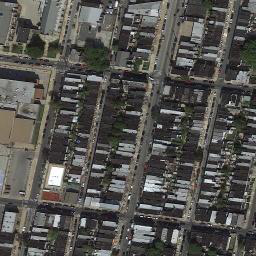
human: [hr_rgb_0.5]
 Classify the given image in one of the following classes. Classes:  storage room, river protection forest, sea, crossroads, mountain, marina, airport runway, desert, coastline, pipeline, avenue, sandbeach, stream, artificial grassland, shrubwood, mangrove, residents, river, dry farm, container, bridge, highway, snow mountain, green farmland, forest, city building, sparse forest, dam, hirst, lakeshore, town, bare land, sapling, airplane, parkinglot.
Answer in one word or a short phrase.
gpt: town